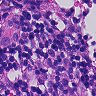
Metastatic tissue present: no